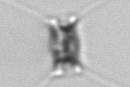
Label: Chaetoceros_similis